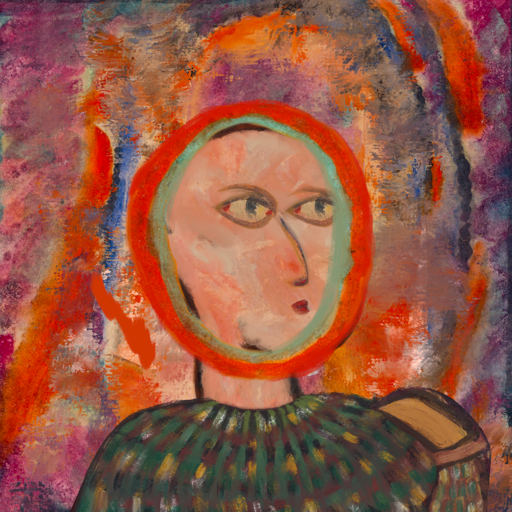
Background: Experience, Head And Neck Side: Roy_Bahadur, Face Side: GypsyMother, Bust: After_Raid, Hair Side: Sisters, Head Accessory: Blank, Second Necklace: Blank, Necklace: Blank, Baby: Blank